Question: I explain the problem in the picture. I go to great lengths for this problem. But one can not find any solution. You can expect help from.
Sorry. My English is very poor, are obvious :)

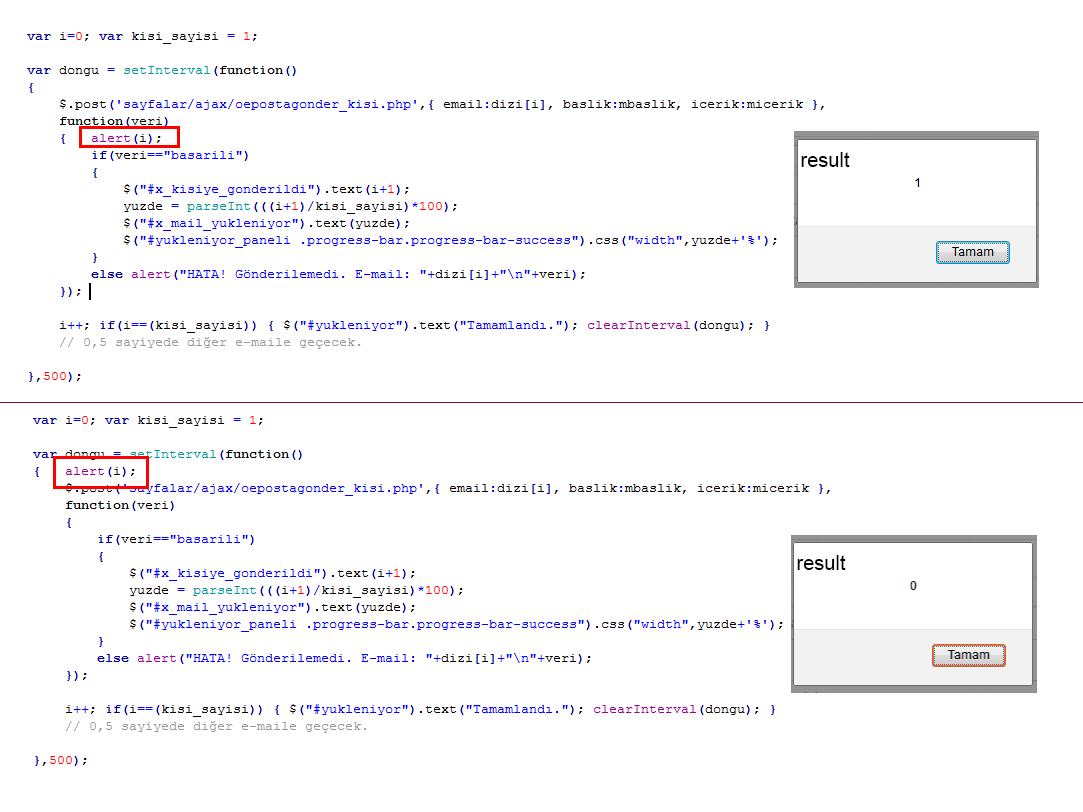
Answer: The '.post' request is an async call, so the logic inside of the callback waits for that call to finish. Meanwhile, you increment 'i' after the AJAX call, so 'i' gets incremented, the call finishes and then alerts '1'.